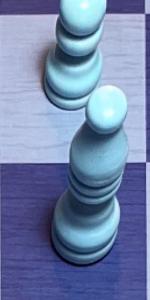
Label: Bishop_White